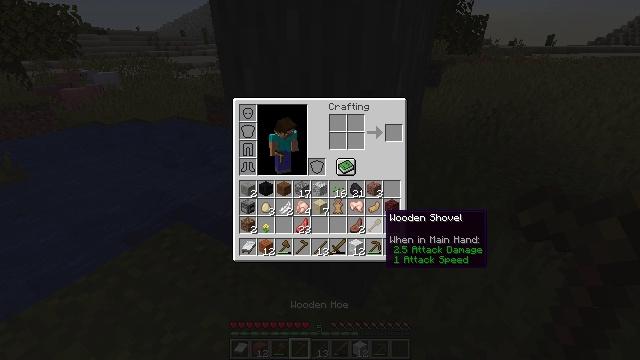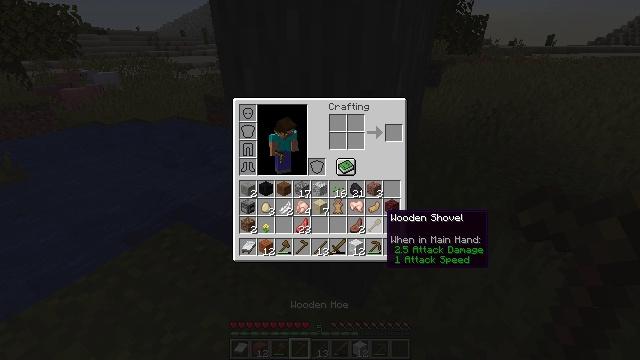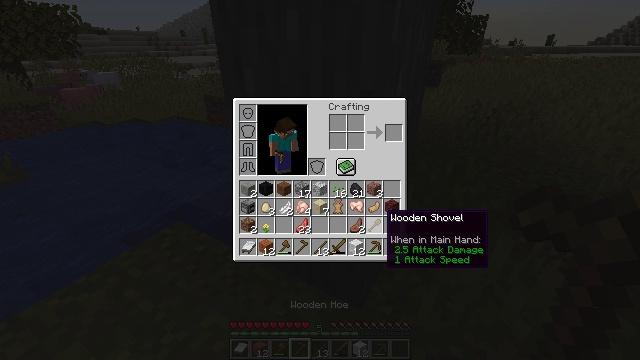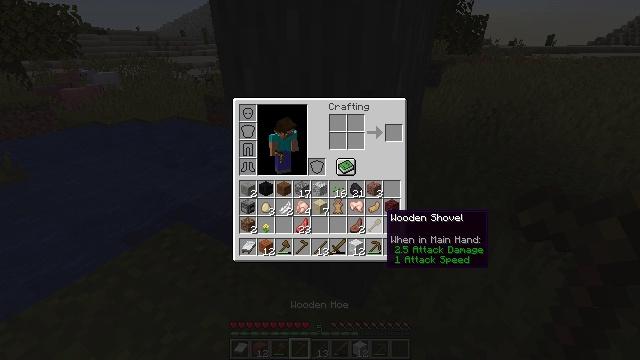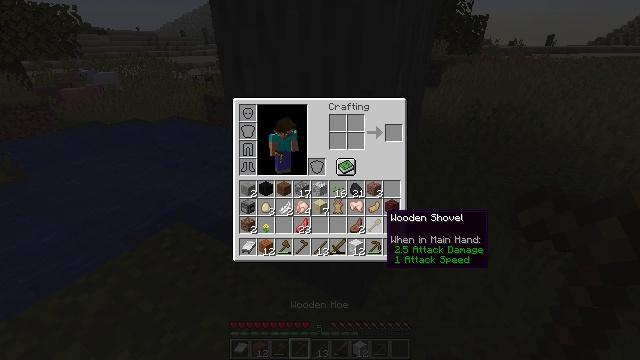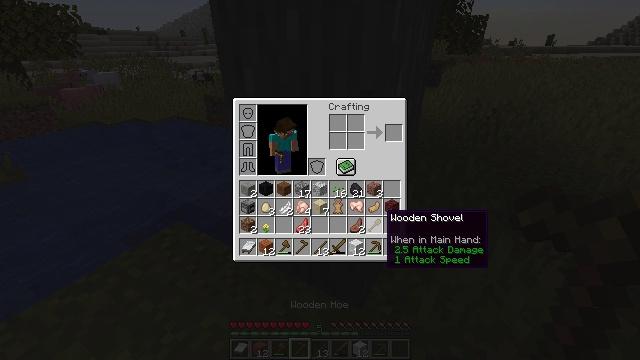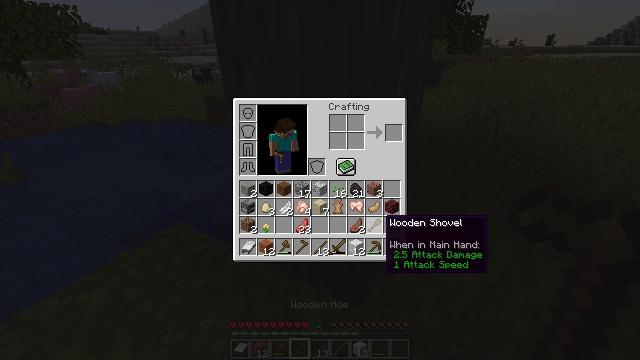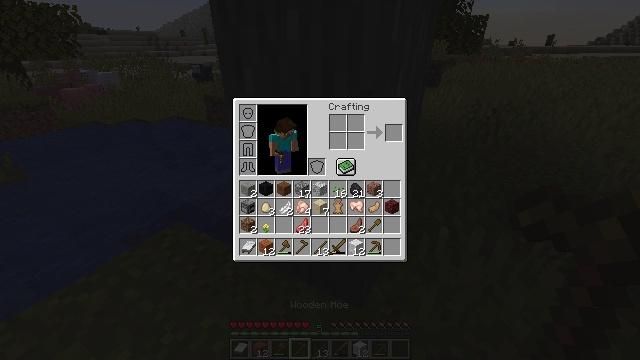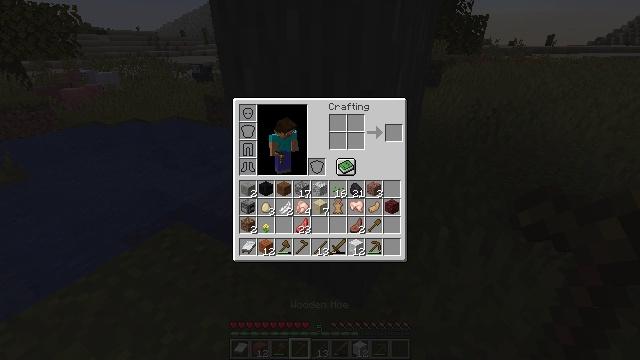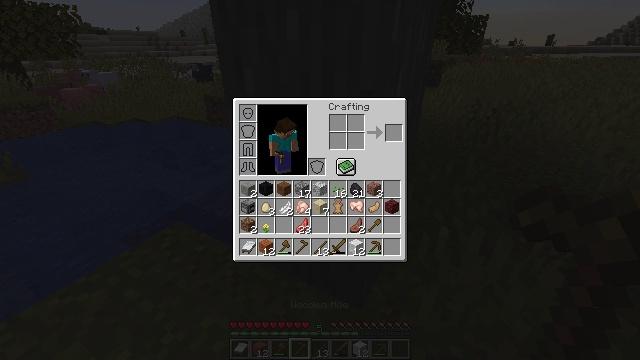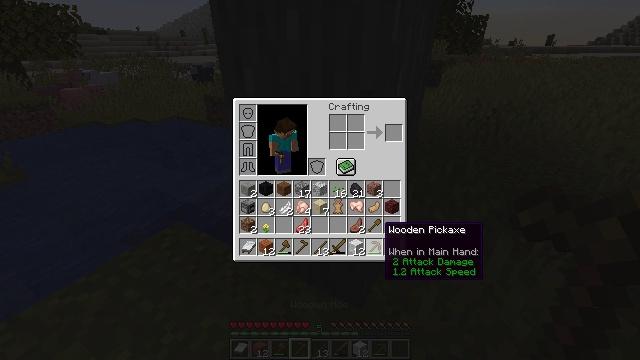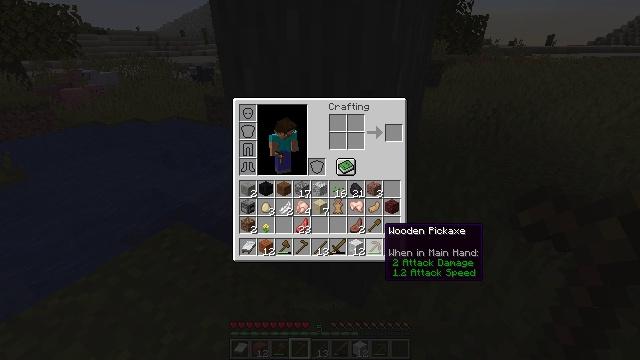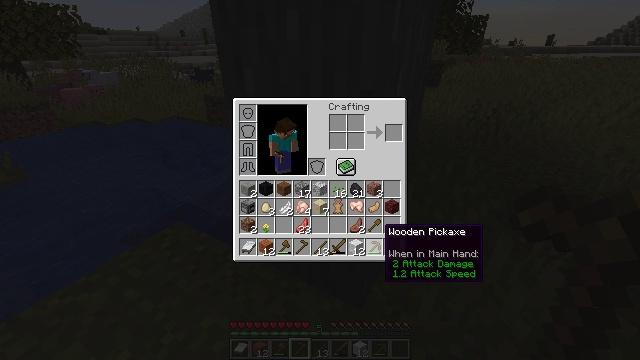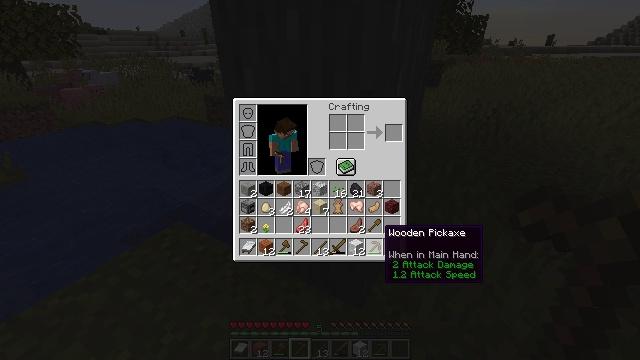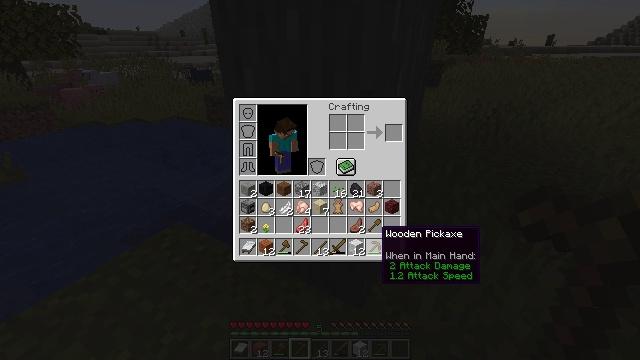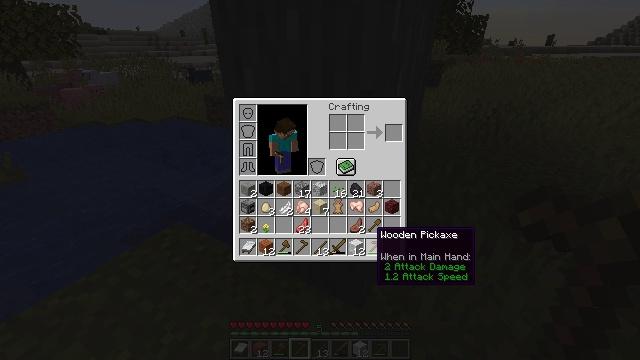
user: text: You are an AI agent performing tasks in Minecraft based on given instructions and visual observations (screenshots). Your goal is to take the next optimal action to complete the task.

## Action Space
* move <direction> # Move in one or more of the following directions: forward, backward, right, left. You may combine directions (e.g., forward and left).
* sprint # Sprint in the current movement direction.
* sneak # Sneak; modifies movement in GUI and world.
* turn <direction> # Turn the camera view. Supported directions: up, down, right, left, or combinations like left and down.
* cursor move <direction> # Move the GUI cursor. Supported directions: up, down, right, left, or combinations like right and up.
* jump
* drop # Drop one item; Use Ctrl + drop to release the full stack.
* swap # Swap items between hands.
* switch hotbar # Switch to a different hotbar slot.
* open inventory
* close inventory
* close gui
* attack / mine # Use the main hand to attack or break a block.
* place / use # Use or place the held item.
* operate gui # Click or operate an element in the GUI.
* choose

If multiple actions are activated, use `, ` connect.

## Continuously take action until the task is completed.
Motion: motion action
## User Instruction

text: Harvest the acacia log from the forest.
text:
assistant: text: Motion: no_op
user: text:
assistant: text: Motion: no_op
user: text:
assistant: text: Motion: no_op
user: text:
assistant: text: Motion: no_op
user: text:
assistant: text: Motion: no_op
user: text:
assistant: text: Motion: no_op
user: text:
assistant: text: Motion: no_op
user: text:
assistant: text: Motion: no_op
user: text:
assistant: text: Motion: no_op
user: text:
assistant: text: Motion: no_op
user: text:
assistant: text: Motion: no_op
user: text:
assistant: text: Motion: no_op
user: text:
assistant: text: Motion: no_op
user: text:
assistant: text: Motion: no_op
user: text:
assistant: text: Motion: no_op
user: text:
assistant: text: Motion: cursor move left
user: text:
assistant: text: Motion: cursor move left
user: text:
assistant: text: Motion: no_op
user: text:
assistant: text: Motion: no_op
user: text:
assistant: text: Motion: no_op
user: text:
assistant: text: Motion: no_op
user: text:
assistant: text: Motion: no_op
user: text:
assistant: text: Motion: no_op
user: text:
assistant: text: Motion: no_op
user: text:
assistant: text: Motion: no_op
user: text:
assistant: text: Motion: no_op
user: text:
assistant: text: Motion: no_op
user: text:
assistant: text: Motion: no_op
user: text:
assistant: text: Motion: no_op
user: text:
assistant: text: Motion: no_op